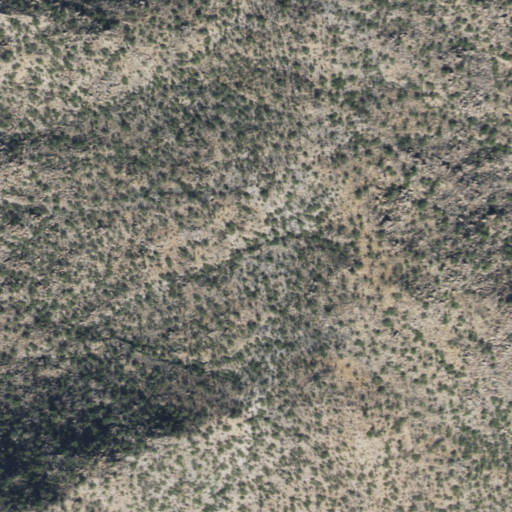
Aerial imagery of mountain in Arizona named Durham Hills containing only shrub